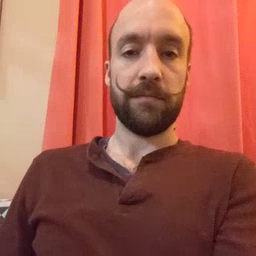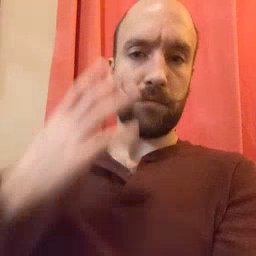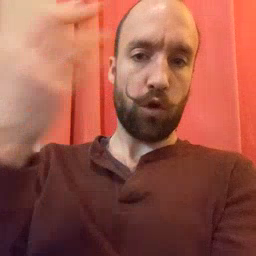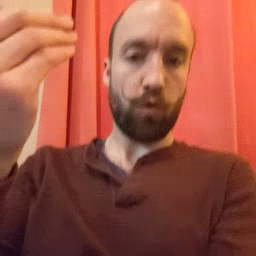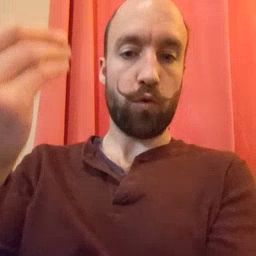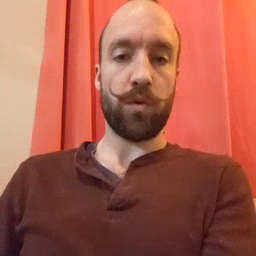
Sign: go